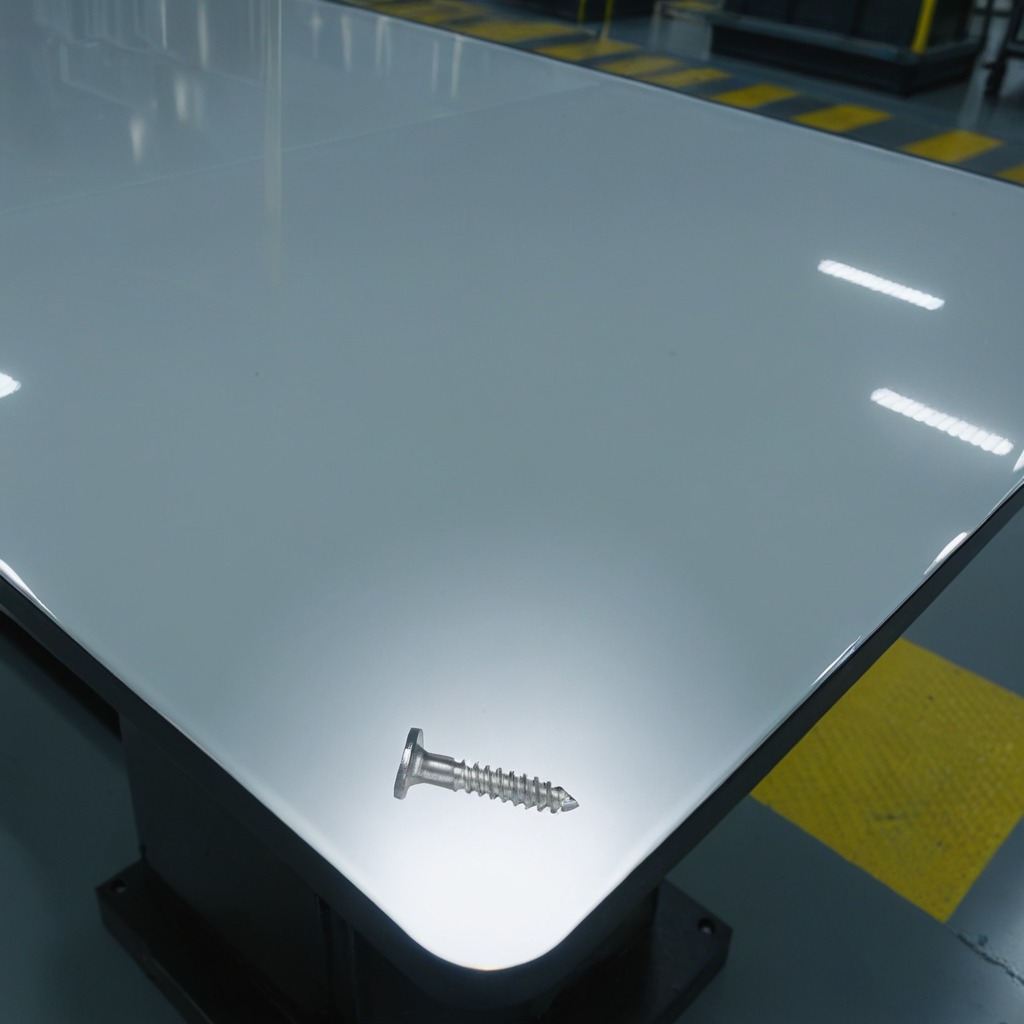
A metal screw is lying on a high-gloss table in a ship maintenance bay industrial lighting.